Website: home-depot
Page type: payment
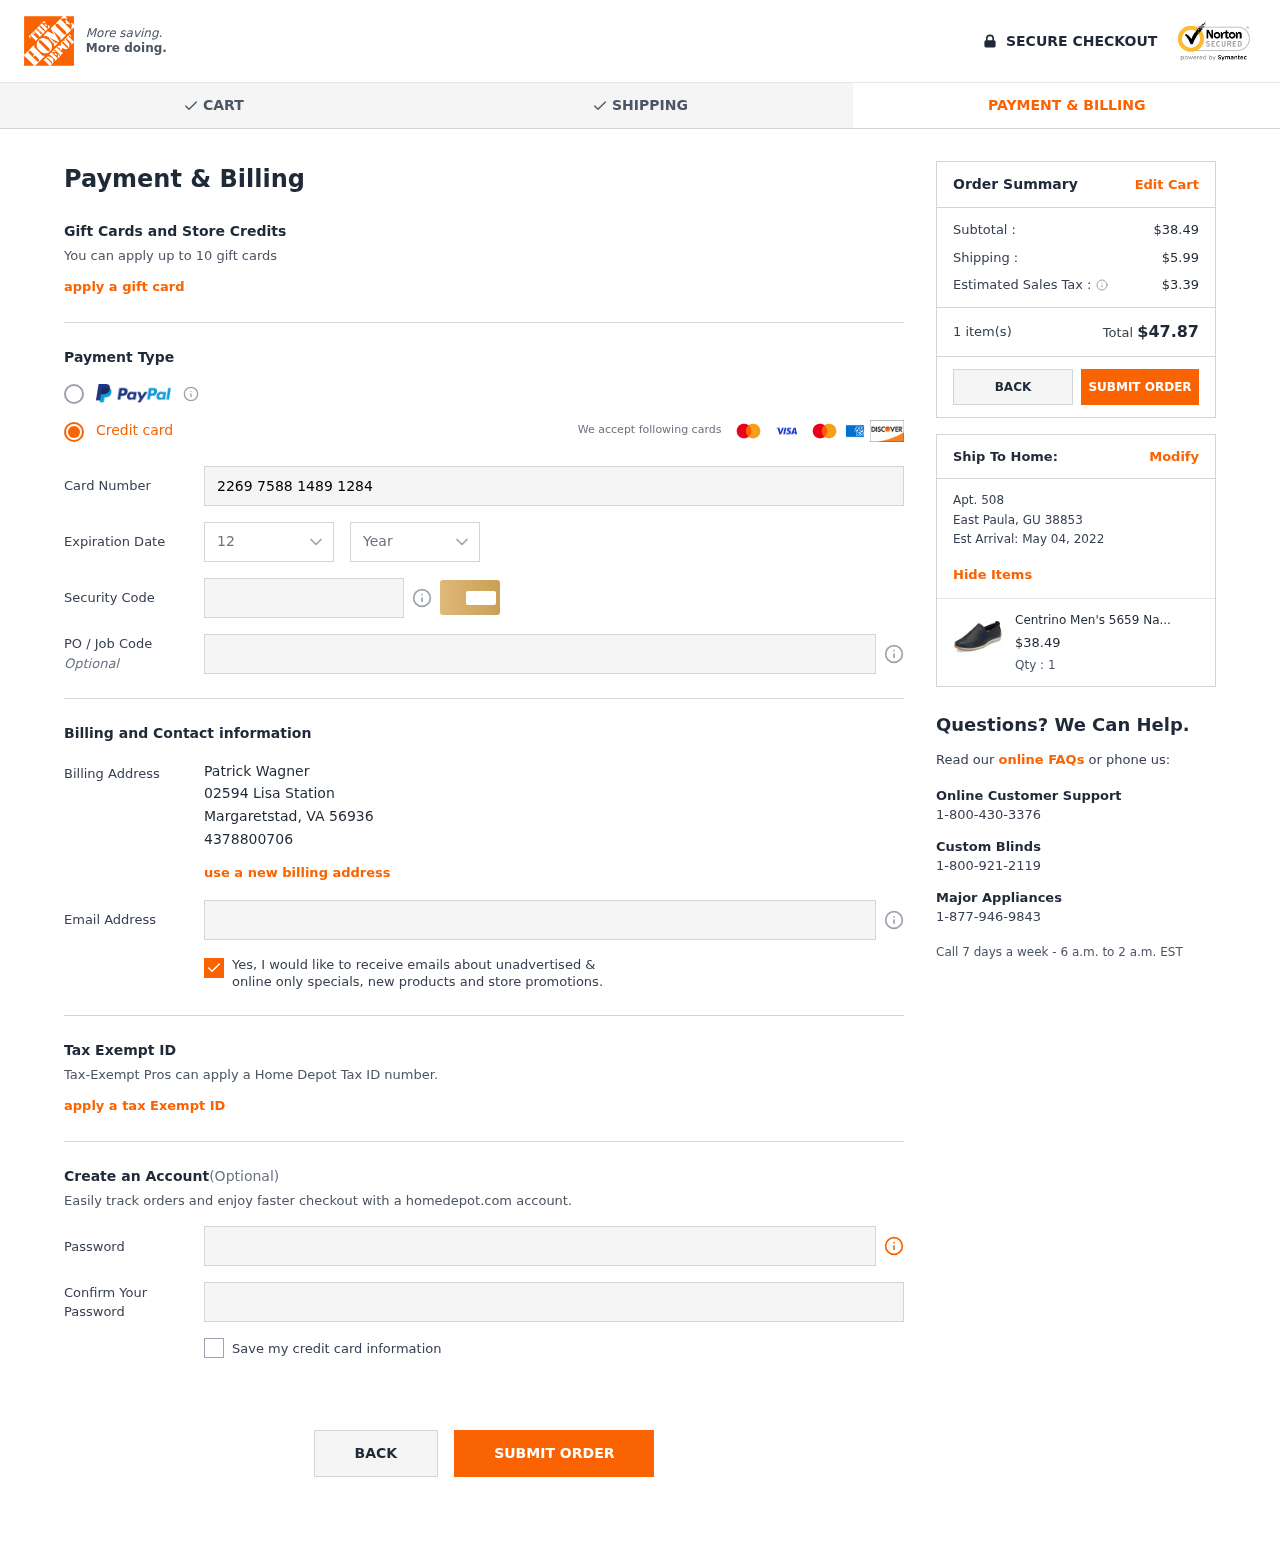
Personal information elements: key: PII_CARD_CVV
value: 194
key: PII_CARD_EXPIRY_MONTH
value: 12
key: PII_CARD_EXPIRY_YEAR
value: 26
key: PII_CARD_NUMBER
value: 2269 7588 1489 1284
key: PII_CITY
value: Margaretstad
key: PII_CITY2
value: East Paula
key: PII_EMAIL
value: pwagner@yahoo.com
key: PII_FULLNAME
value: Patrick Wagner
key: PII_PHONE
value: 4378800706
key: PII_POSTCODE
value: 56936
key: PII_POSTCODE2
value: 38853
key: PII_STATE_ABBR
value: VA
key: PII_STATE_ABBR2
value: GU
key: PII_STREET
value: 02594 Lisa Station
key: PII_STREET2
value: Apt. 508
Product elements: key: PRODUCT1_NAME
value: Centrino Men's 5659 Navy Loafers-10 UK (44 EU) (11 US) (5659-01)
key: PRODUCT1_PRICE
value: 38.49
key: PRODUCT1_QUANTITY
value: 1
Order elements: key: ORDER_SUBTOTAL
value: $38.49
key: ORDER_SHIPPING_COST
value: $5.99
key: ORDER_TAX
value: $3.39
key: ORDER_NUM_ITEMS
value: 1 item(s)
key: ORDER_TOTAL
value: $47.87
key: ORDER_DELIVERY_DATE
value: May 04, 2022